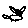
Label: cat